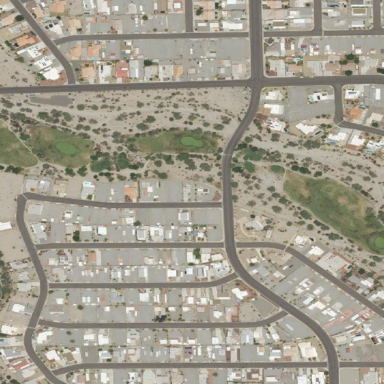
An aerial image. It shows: Leisure land designated as 9-hole golf course.